Interaction volume radius: 5 \u00c5
Interaction volume height: 10 \u00c5
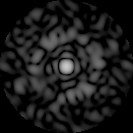
Disorder parameter: 0.7943